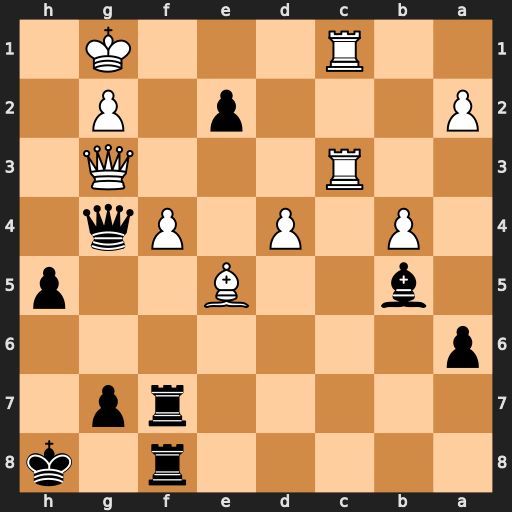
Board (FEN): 5r1k/5rp1/p7/1b2B2p/1P1P1Pq1/2R3Q1/P3p1P1/2R3K1
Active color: b
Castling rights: -
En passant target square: -
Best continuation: Rxf4 Bxf4 Rxf4